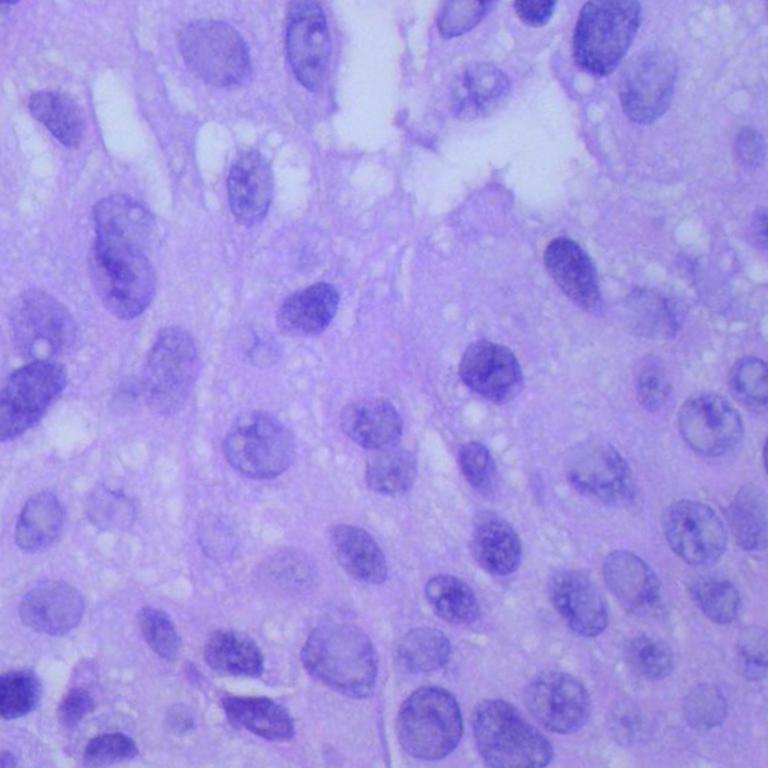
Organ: lung
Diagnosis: squamous carcinomas